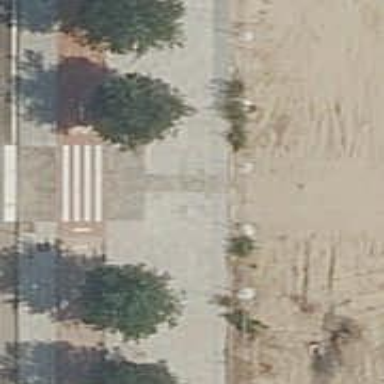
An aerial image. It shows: Sidewalk along the footway.